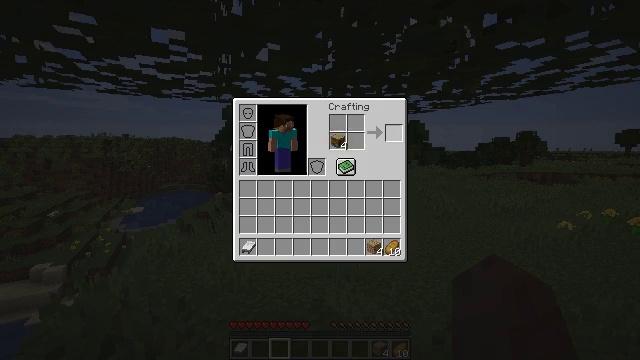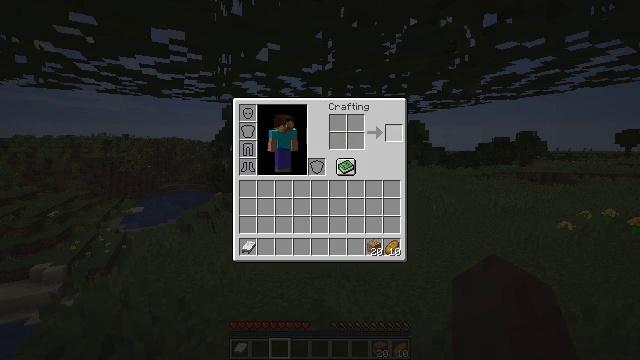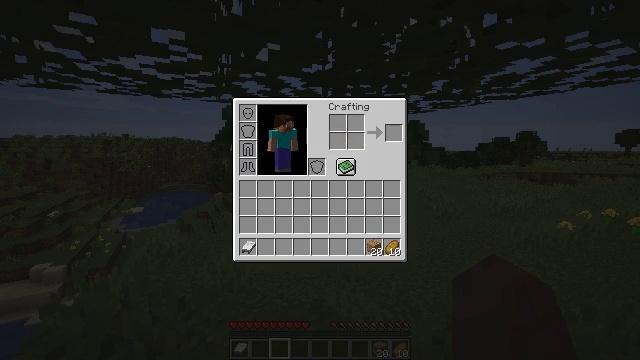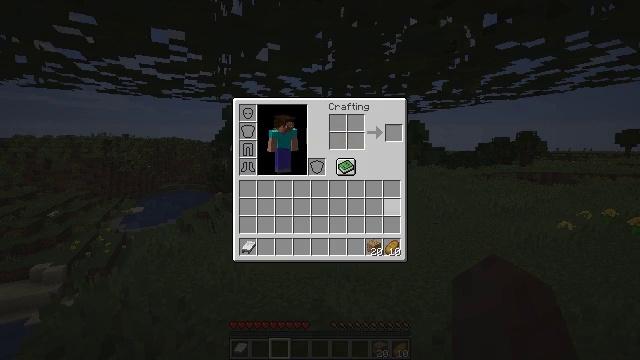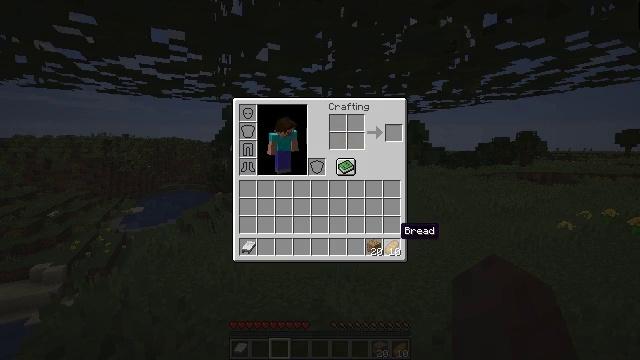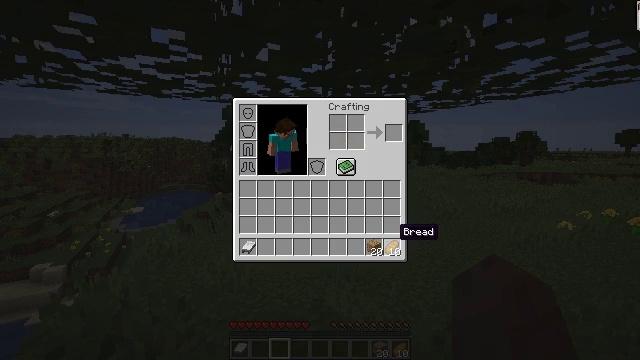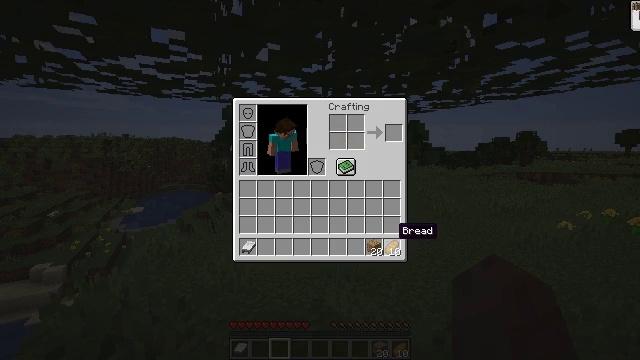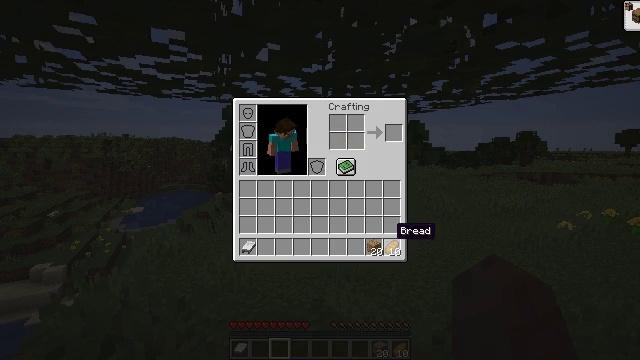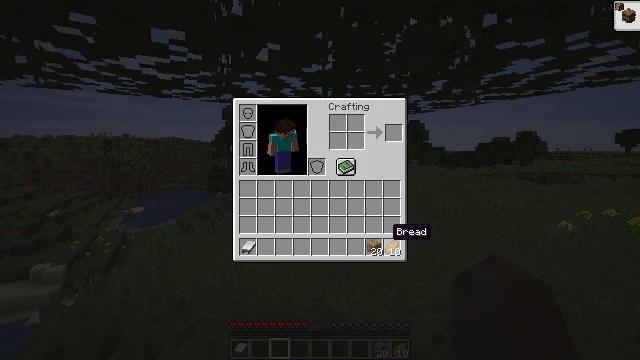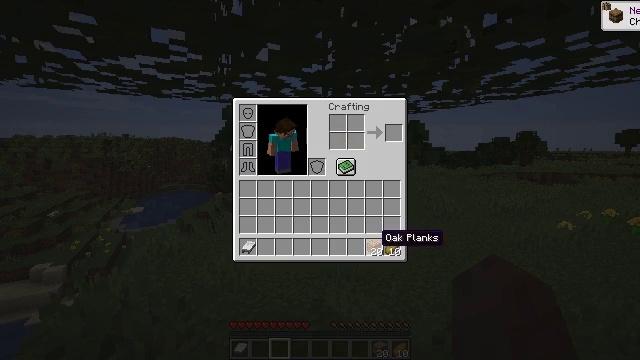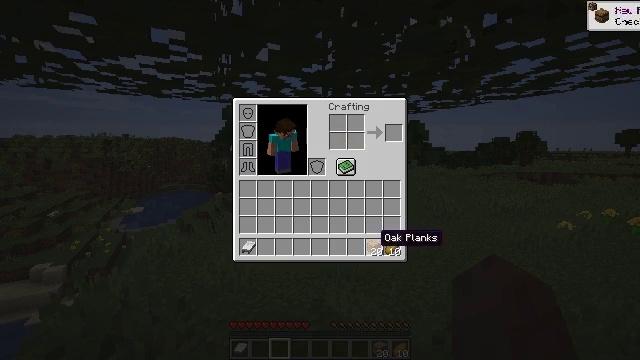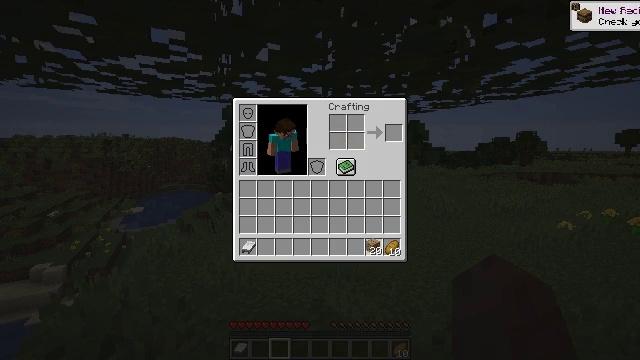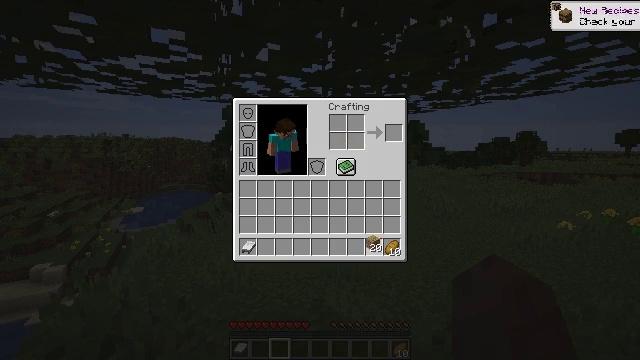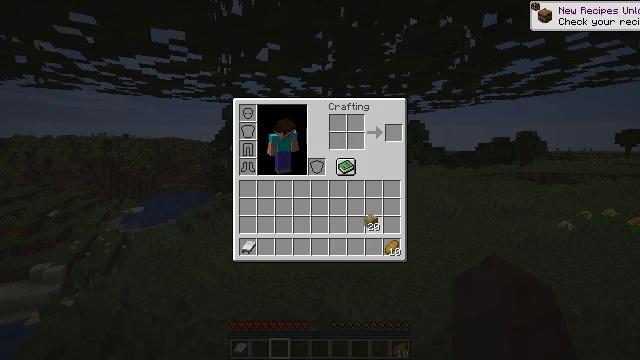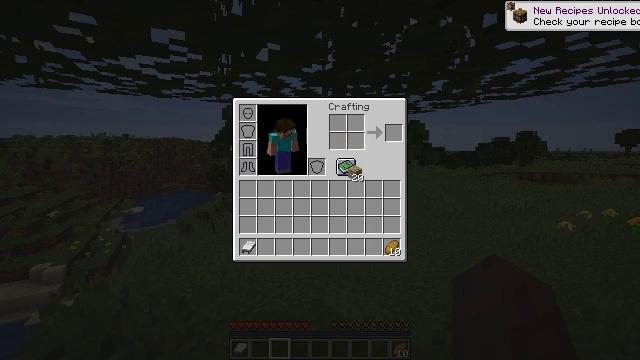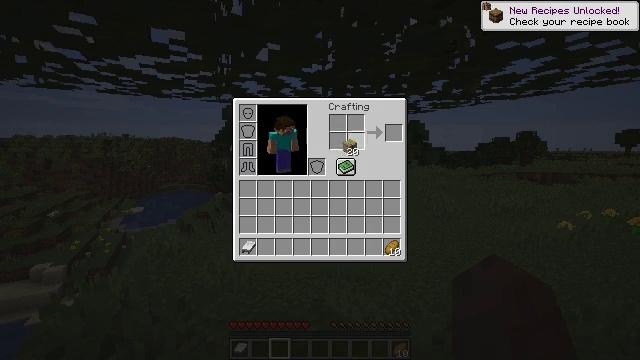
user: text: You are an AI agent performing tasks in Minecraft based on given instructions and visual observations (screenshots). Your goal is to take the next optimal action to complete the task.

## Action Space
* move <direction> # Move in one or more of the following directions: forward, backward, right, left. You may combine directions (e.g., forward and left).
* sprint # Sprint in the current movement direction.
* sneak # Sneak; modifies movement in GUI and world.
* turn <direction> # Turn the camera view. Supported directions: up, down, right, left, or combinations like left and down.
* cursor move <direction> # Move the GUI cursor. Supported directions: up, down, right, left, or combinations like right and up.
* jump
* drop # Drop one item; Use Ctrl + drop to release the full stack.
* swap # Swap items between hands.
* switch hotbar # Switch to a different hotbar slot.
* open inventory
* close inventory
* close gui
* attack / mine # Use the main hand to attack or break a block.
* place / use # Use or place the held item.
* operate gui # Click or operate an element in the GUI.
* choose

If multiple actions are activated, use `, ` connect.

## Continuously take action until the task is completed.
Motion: motion action
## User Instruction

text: Combine four planks to craft a crafting table.
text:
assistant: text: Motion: sneak, open gui
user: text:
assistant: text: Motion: sneak
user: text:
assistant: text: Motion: sneak, cursor move down
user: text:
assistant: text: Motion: sneak, cursor move down
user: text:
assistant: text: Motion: sneak
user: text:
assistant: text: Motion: no_op
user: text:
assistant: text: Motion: no_op
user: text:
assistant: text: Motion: no_op
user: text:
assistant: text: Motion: cursor move left
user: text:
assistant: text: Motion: no_op
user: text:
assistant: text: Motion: operate gui
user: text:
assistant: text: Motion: operate gui
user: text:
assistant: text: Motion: cursor move up
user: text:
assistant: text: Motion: cursor move left and up
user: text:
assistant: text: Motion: cursor move up
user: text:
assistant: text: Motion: no_op
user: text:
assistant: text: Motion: no_op
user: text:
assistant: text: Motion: cursor move up
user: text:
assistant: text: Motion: no_op
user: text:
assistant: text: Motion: no_op
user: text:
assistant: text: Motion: choose
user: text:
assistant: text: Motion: choose
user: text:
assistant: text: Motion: choose
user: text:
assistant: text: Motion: cursor move up, choose
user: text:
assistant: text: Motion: choose
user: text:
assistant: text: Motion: choose
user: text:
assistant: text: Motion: cursor move down, choose
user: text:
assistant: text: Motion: choose
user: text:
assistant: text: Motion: choose
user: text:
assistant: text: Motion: choose